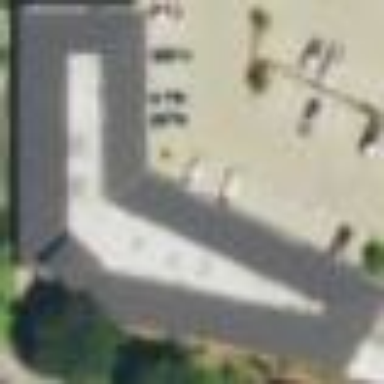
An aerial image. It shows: Clinic building.